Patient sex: M
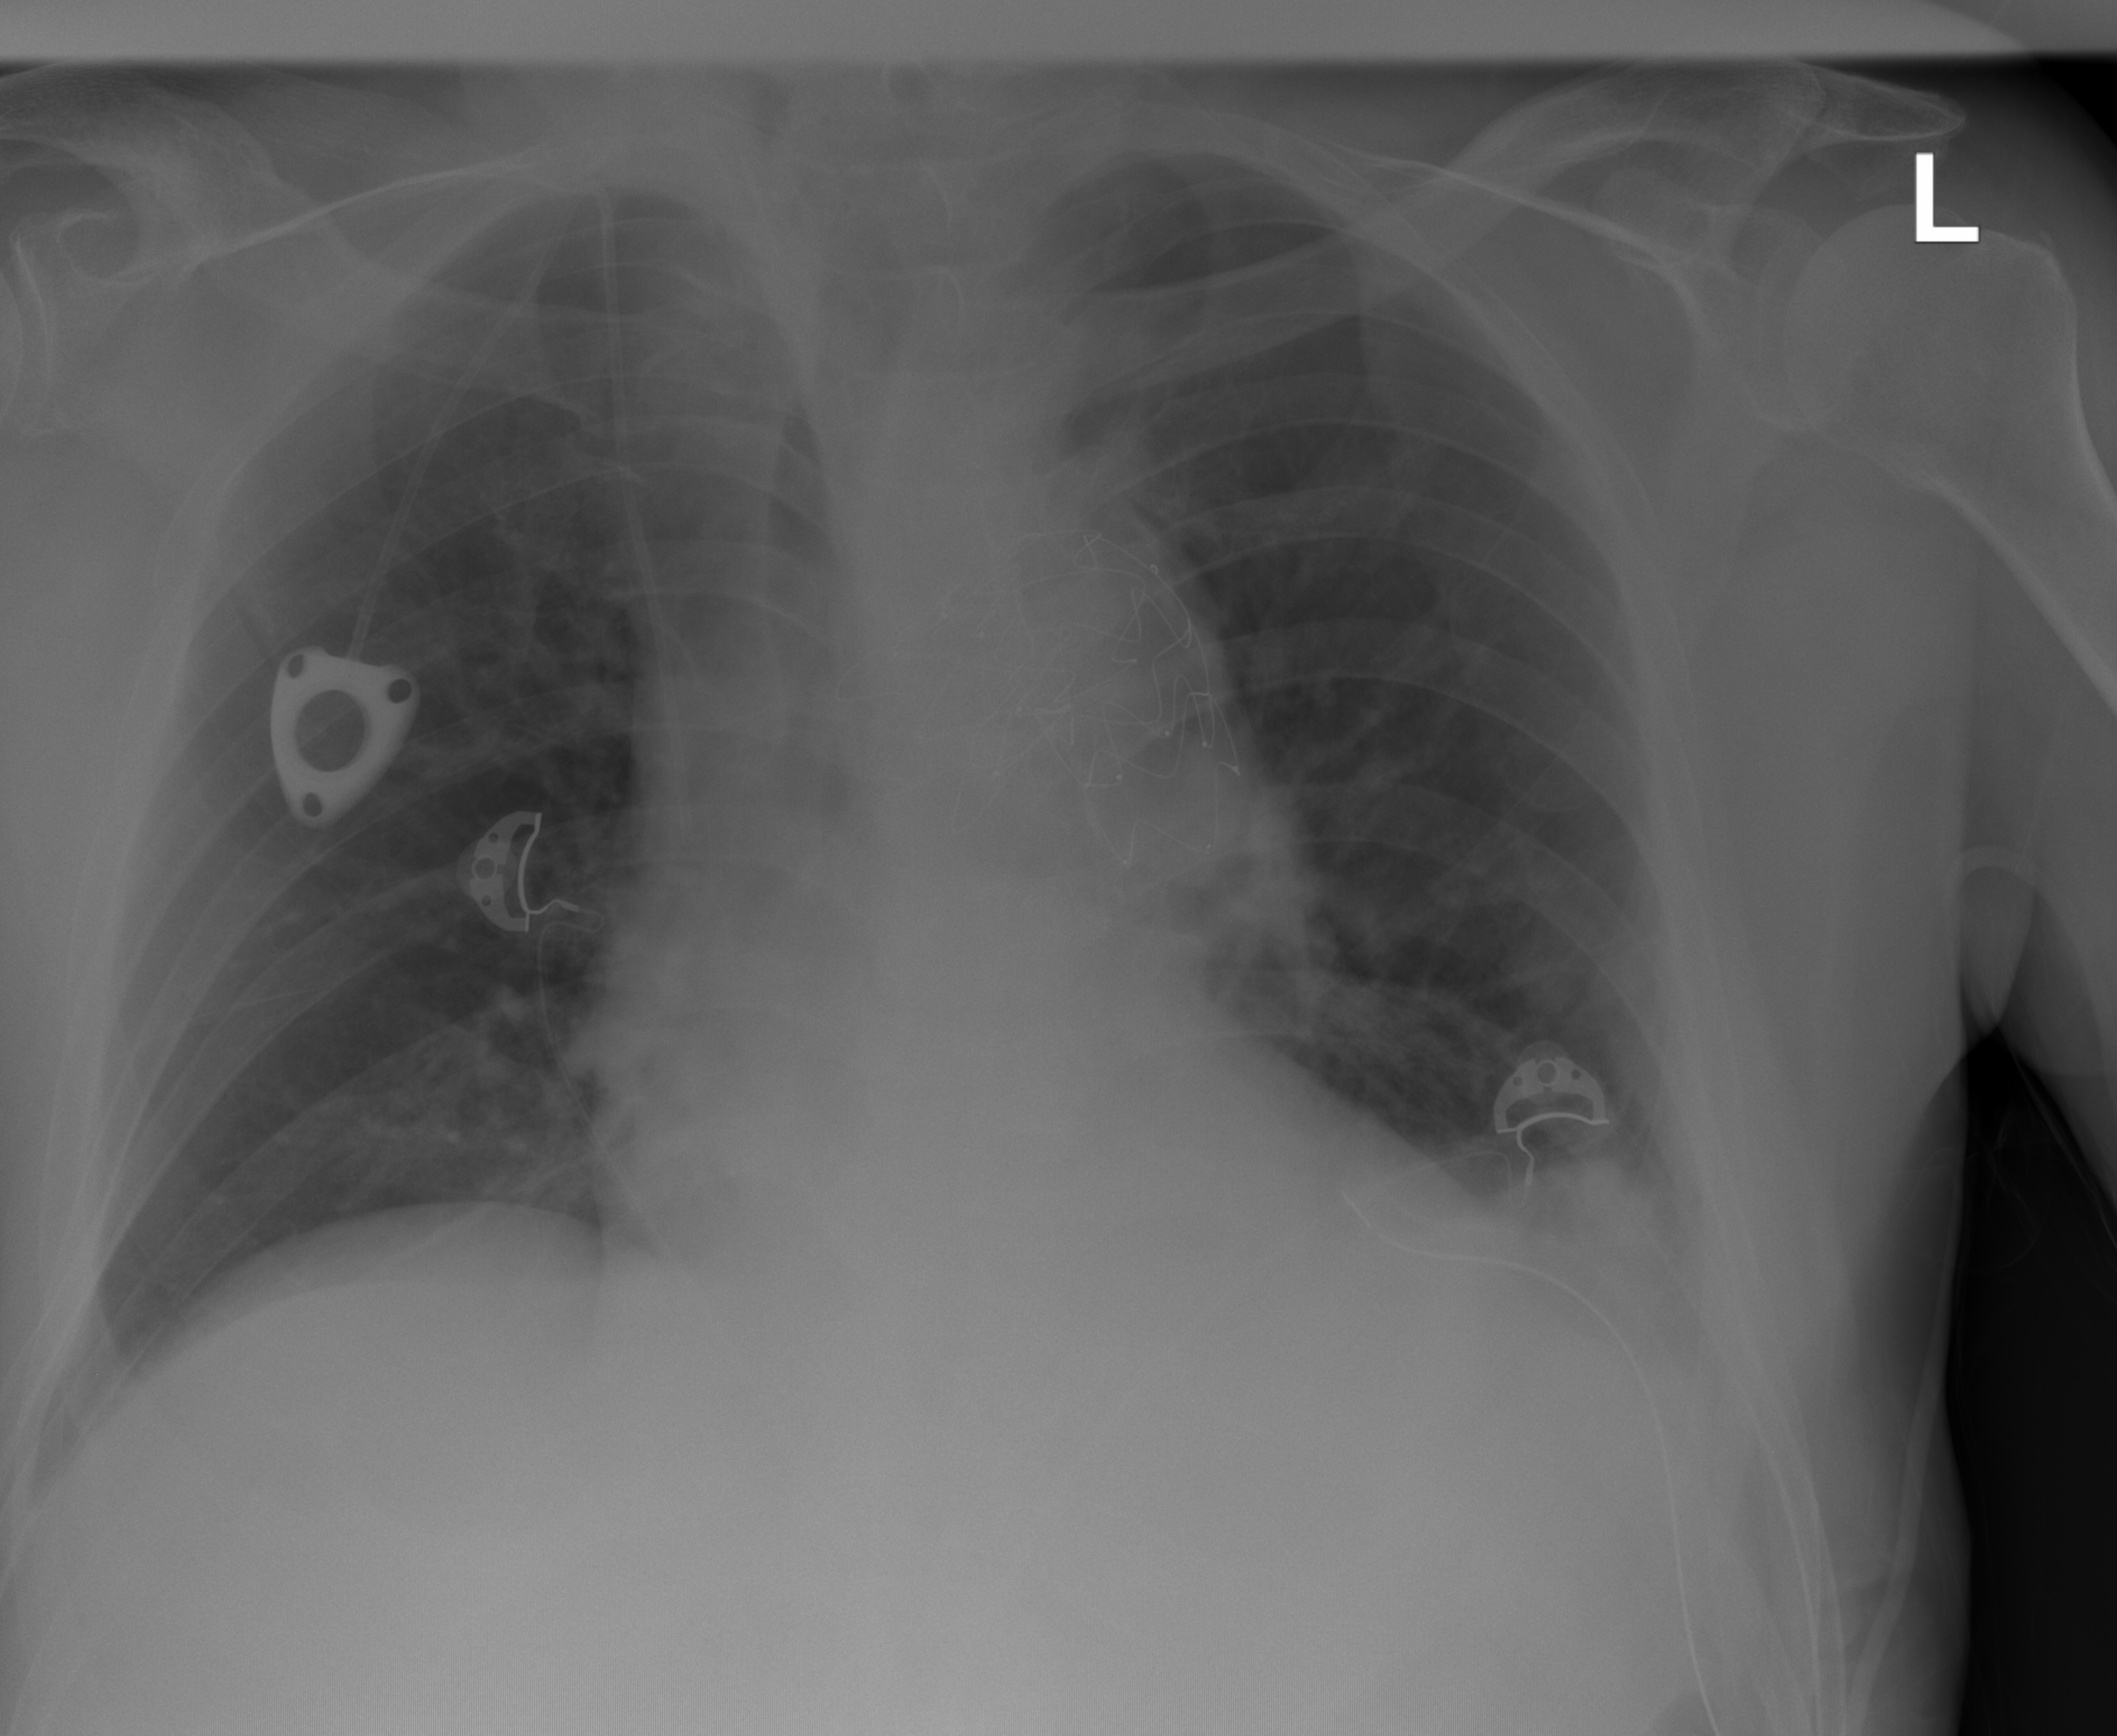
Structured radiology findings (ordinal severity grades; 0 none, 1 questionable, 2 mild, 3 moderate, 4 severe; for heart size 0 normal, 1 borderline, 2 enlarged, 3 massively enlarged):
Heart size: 0
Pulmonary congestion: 0
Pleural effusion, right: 0
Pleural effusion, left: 2
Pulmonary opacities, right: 0
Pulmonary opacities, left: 0
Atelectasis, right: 0
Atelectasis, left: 2